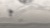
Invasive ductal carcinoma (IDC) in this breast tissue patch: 0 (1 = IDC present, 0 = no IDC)